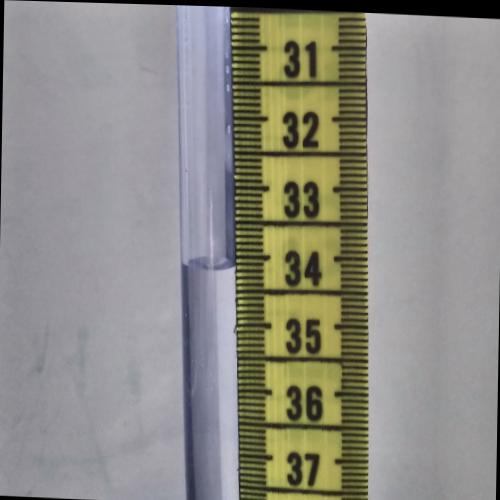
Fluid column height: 34.2 cm